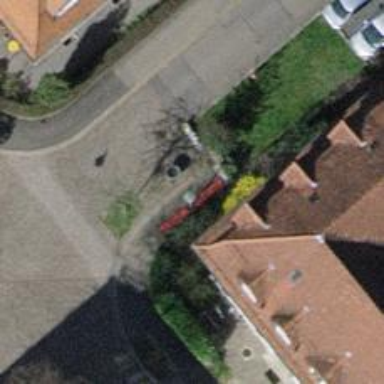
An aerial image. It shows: Red bench.